Interaction volume radius: 10 \u00c5
Interaction volume height: 40 \u00c5
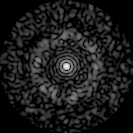
Disorder parameter: 0.838